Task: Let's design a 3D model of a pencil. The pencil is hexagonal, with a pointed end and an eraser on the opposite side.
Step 39:
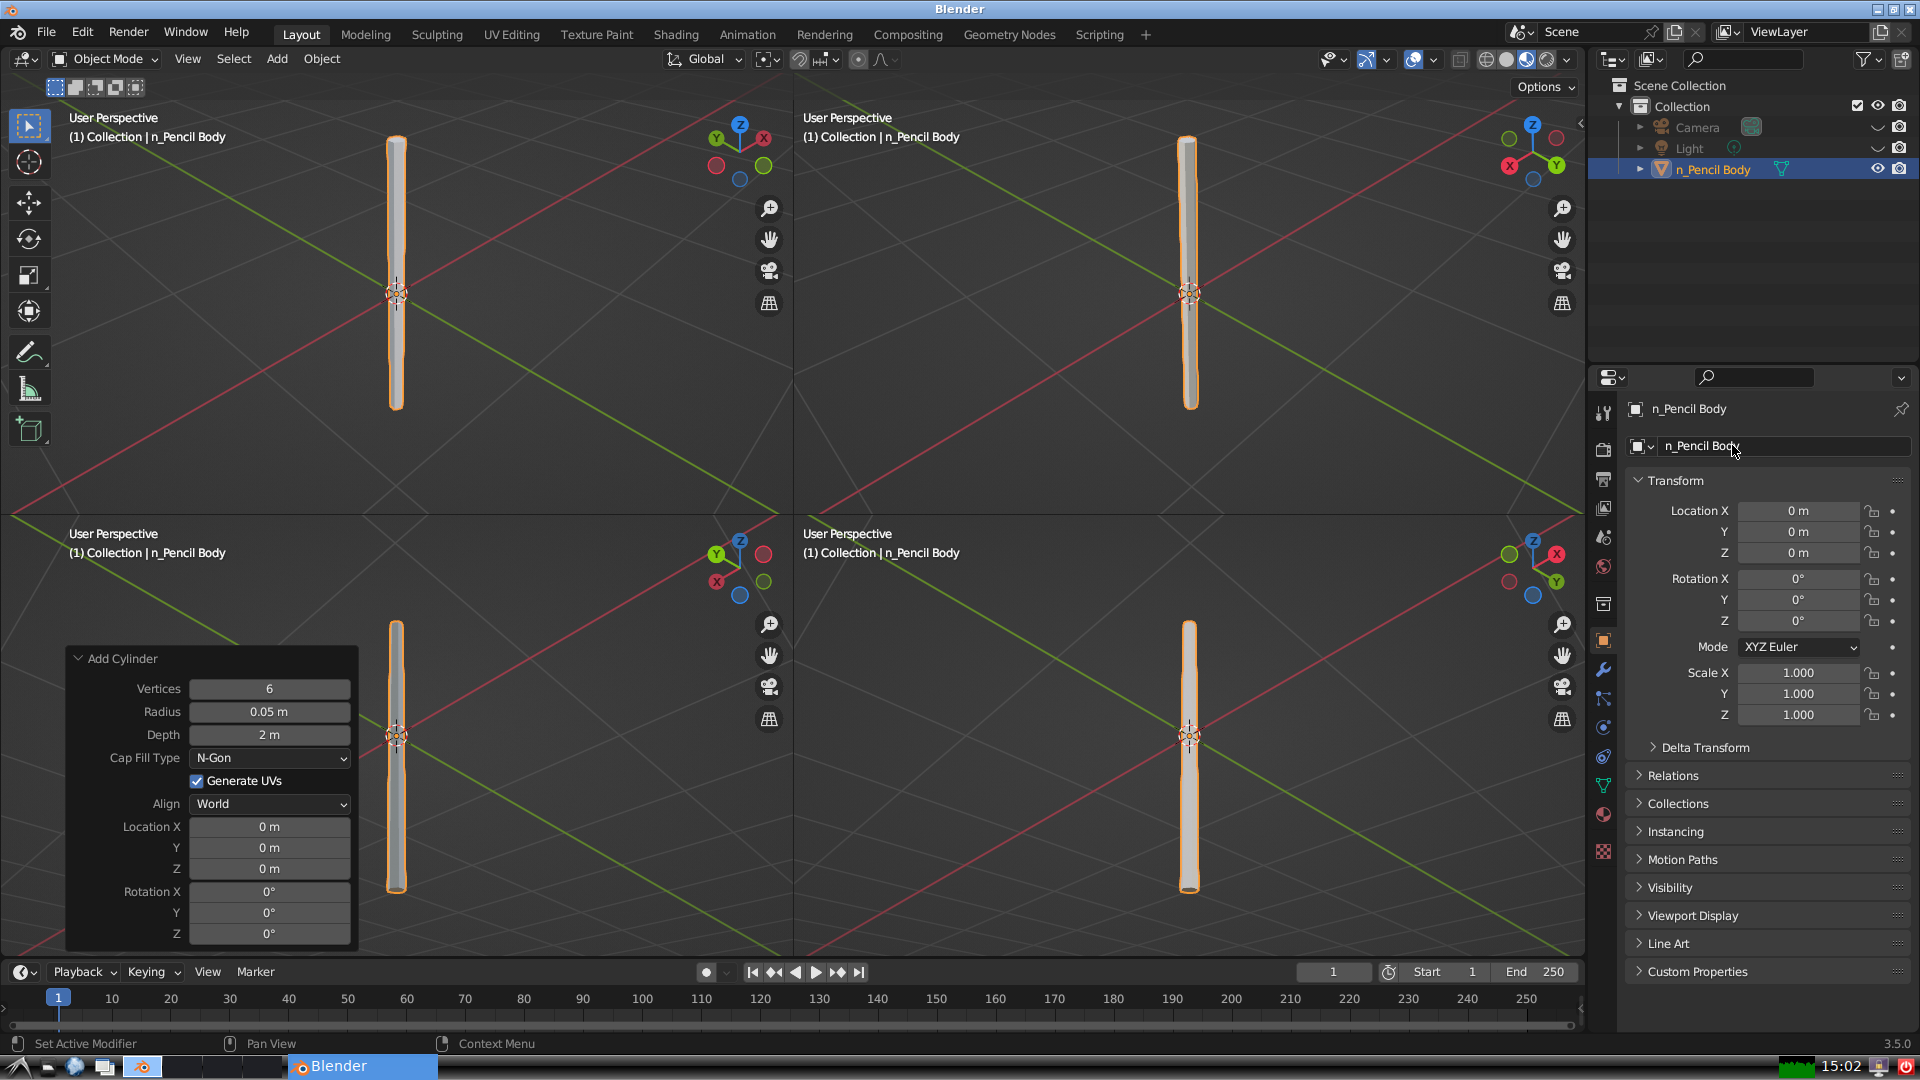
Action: {"mouse_move": [1608, 805]}